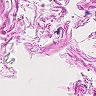
Metastatic tissue present: no